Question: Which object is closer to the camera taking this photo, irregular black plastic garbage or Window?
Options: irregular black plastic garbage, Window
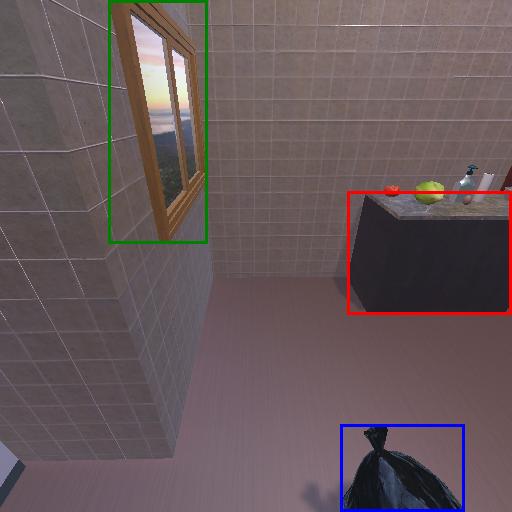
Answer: irregular black plastic garbage